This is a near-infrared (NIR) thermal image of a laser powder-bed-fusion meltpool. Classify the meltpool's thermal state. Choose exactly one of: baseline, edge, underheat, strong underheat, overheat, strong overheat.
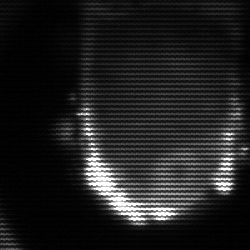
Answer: baseline